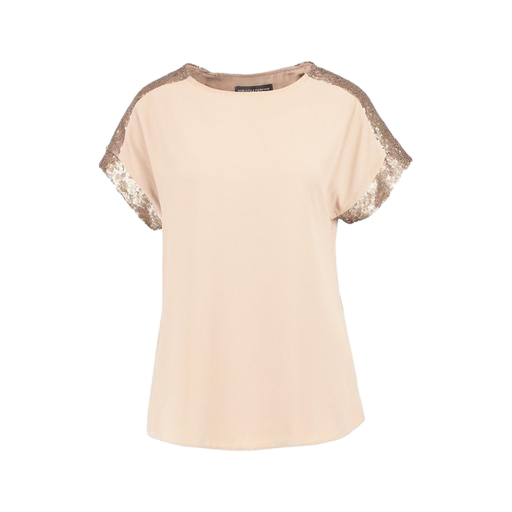
short-sleeve top only macy, beige t-shirt, sequined blouse, white background